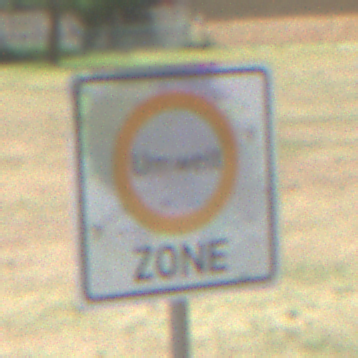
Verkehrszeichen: BeginnUmweltzone
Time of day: Midday
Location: Outdoor (Nature)
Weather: Clear
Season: NotSpecified
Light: Natural